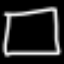
Label: square